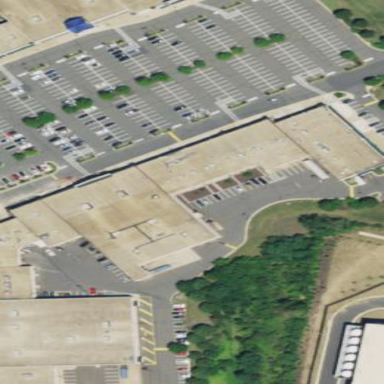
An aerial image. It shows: Department store building.